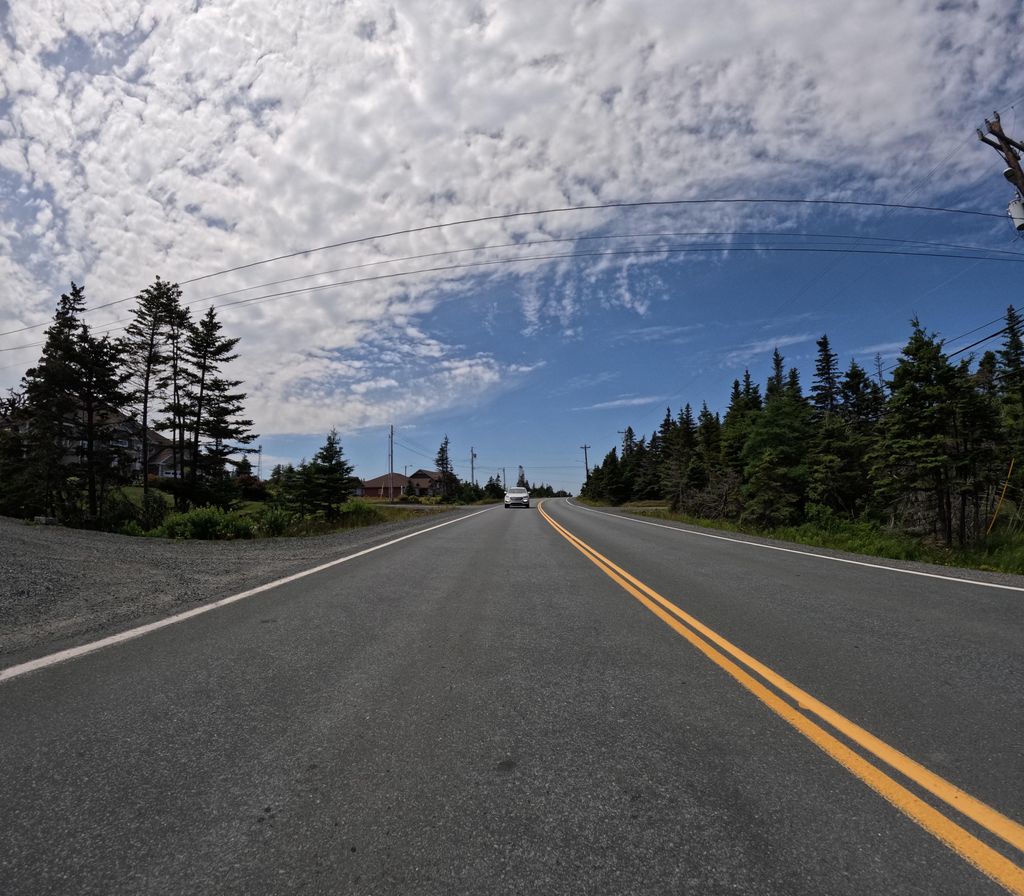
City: st_johns